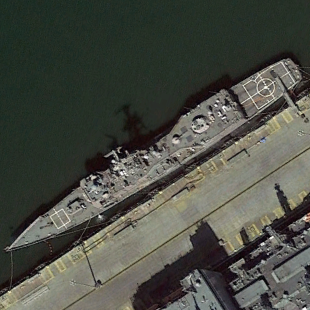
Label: Ticonderoga-class_cruiser